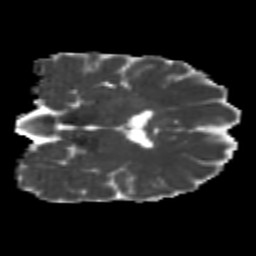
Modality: MD
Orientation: coronal
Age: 24
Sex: female
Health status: healthy
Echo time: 0.074 s